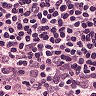
Metastatic tissue present: no